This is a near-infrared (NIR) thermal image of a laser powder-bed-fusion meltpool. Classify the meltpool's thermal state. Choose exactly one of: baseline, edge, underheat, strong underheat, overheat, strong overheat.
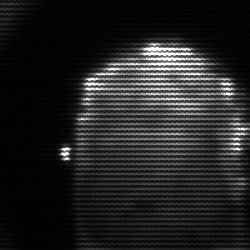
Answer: baseline